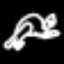
Label: frog